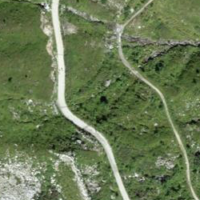
EUNIS habitat code: 26
Species observed at this site:
Dactylorhiza maculata
Campanula thyrsoides
Arnica montana
Turdus torquatus